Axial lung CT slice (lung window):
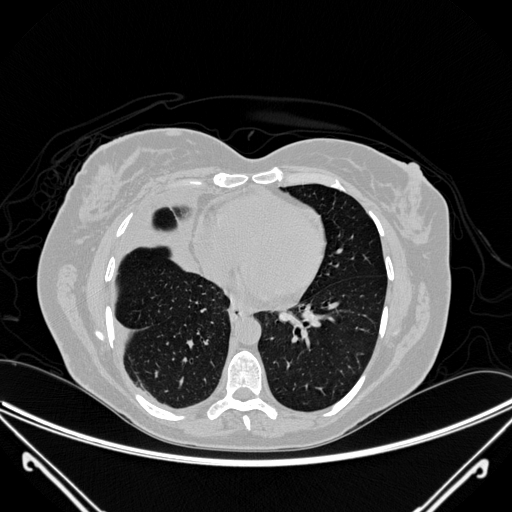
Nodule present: no